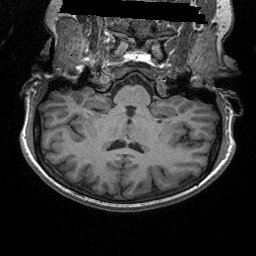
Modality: T1w
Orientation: sagittal